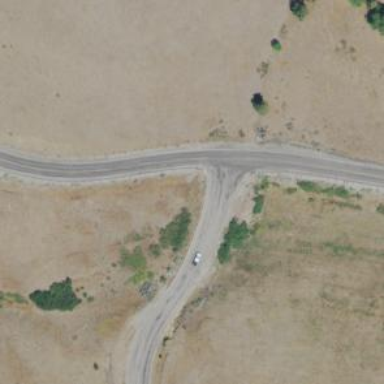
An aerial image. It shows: Tertiary road.